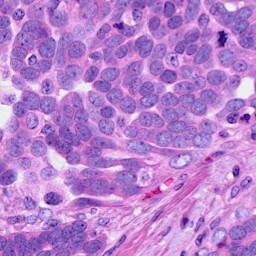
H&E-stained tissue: Ovarian